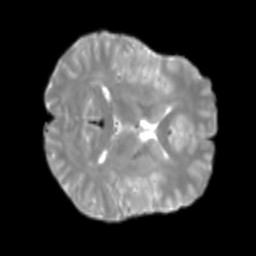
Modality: T2w
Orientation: axial
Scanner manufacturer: siemens
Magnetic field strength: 3 T
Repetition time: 4 s
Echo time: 0.0594 s